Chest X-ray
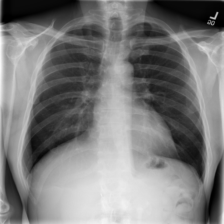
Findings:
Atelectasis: negative
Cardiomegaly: negative
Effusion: negative
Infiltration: negative
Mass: negative
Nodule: negative
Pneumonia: negative
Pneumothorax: negative
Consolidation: negative
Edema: negative
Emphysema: negative
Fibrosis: negative
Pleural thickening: negative
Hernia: negative